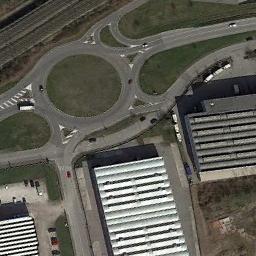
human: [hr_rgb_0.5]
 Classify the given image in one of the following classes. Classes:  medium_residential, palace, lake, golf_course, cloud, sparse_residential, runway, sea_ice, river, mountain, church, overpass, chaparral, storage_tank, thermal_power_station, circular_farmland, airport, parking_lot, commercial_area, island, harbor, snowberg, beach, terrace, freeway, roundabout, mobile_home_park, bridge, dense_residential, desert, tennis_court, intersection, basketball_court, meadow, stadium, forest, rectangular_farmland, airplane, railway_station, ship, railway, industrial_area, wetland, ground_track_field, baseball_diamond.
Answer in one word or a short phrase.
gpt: roundabout